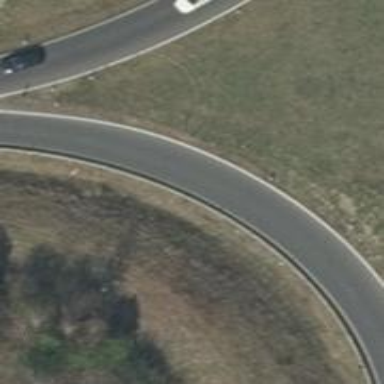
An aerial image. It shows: Trunk link highway with asphalt surface.